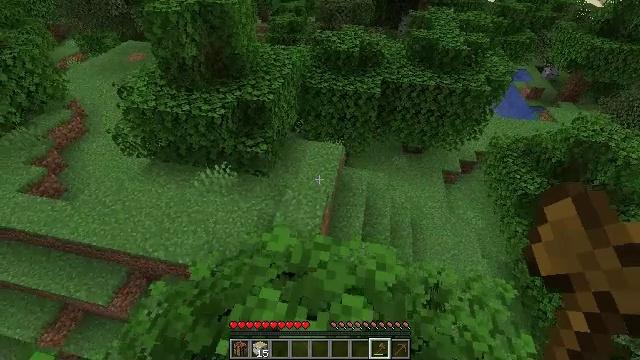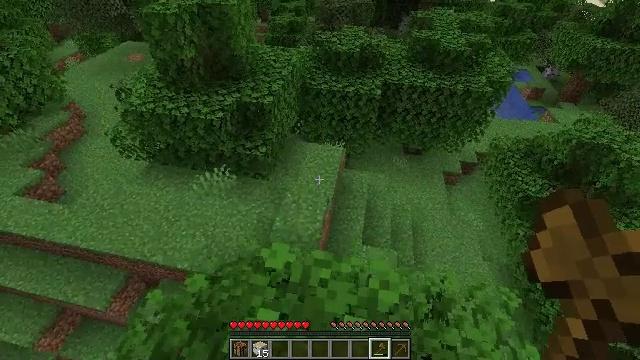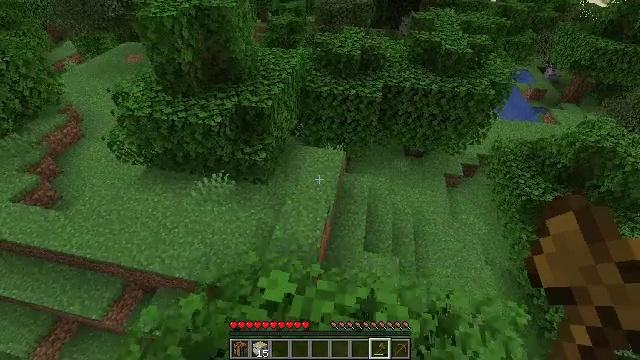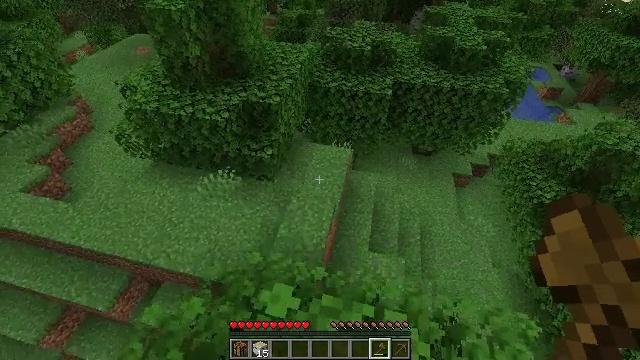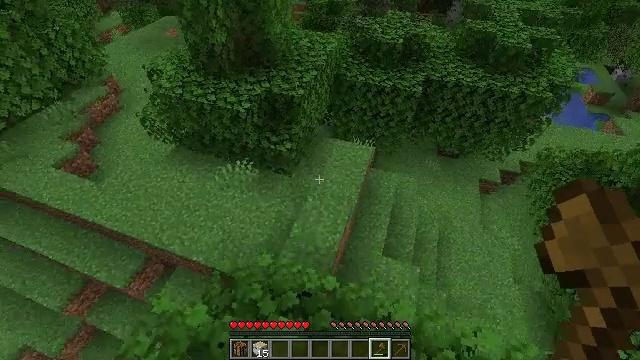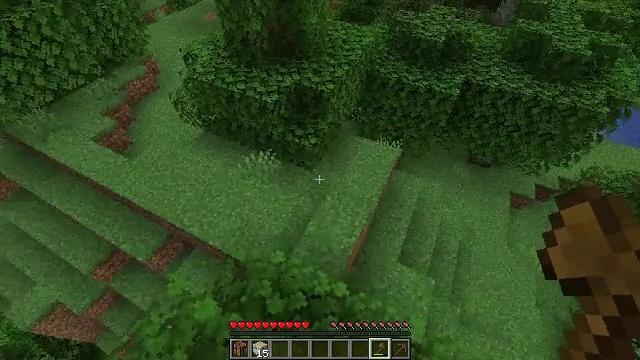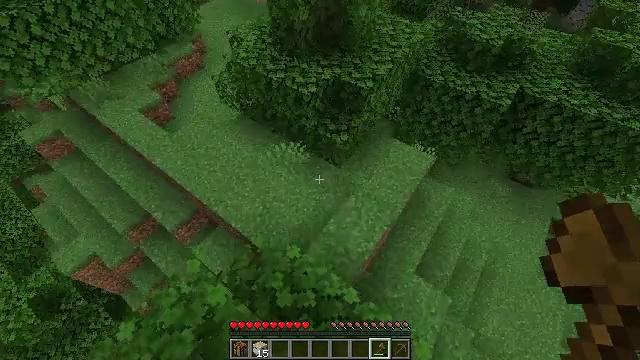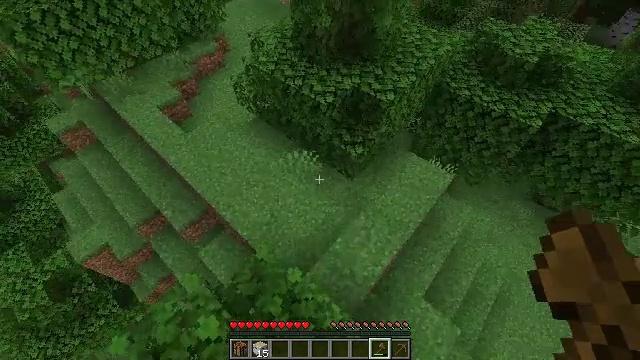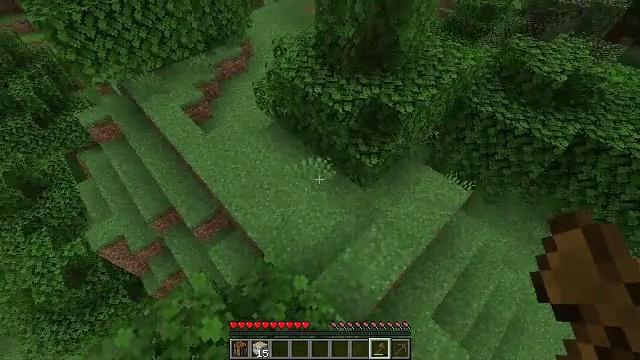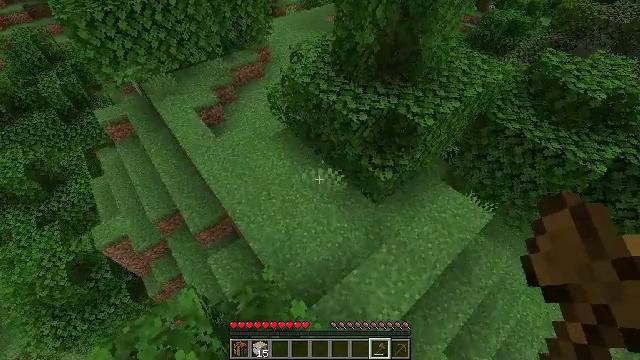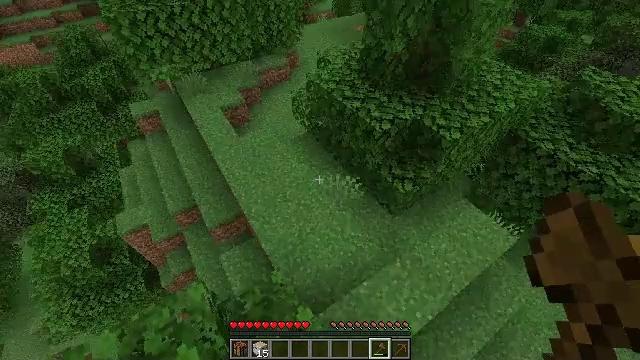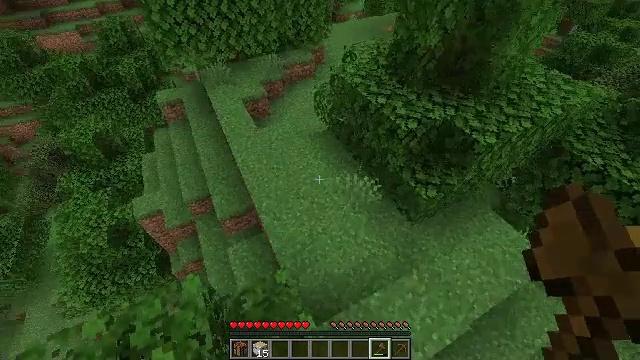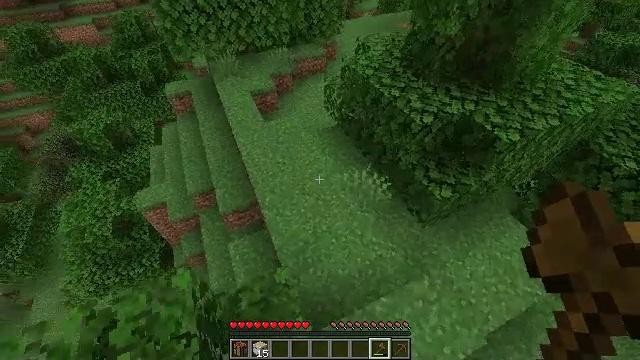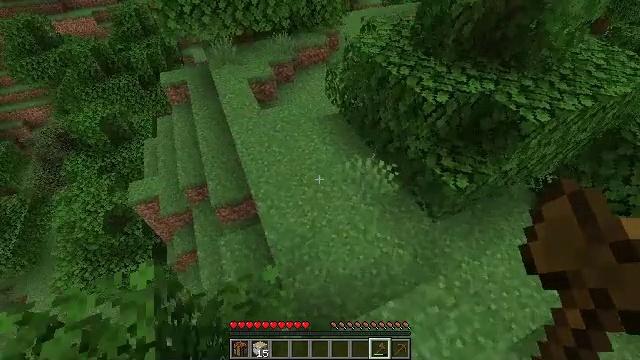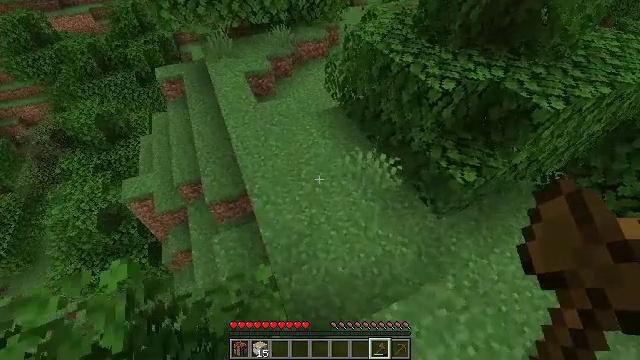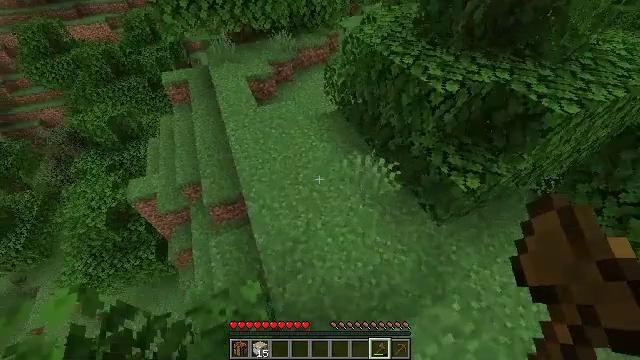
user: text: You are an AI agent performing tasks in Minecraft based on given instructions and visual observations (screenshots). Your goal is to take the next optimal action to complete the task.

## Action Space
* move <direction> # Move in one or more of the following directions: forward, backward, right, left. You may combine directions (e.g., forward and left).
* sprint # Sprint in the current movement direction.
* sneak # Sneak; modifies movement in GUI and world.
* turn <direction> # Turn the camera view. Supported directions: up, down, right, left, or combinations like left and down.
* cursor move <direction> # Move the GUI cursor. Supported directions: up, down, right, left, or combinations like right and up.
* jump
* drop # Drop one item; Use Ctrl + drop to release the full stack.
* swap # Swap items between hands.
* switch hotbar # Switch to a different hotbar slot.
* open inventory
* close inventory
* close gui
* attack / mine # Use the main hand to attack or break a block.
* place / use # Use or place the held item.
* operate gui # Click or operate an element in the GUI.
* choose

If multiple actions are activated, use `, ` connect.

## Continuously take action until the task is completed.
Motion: motion action
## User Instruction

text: Gather sand from the desert.
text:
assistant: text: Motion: move forward
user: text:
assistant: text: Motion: move forward
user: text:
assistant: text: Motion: move forward, turn left and down
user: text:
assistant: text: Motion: move forward, turn left and down
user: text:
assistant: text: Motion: move forward, turn left and down
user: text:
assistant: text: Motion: move forward, turn left and down
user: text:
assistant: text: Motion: move forward, turn left
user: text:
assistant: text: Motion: move forward, turn left and up
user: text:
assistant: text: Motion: move forward, turn left and up
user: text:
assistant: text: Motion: move forward, turn left and up
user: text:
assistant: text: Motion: move forward, turn left
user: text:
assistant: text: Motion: move forward, turn left
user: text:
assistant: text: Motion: move forward
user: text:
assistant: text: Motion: move forward, sprint
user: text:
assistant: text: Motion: move forward, sprint
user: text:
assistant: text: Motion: move forward, sprint, turn left
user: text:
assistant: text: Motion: move forward, sprint, turn left
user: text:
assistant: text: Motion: move forward, sprint, turn left and up
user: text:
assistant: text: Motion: move forward, sprint, turn left
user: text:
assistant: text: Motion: move forward, sprint, turn left
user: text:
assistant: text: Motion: move forward, sprint
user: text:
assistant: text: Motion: move forward, sprint
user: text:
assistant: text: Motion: move forward, sprint
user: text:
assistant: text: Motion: move forward, sprint, turn right and up
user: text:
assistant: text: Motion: move forward, sprint, turn right and up
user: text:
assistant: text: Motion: move forward, sprint, turn up
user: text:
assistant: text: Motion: move forward, sprint, jump
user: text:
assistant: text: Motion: move forward, sprint, jump
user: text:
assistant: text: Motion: move forward, sprint, turn right and up, jump
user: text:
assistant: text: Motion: move forward, sprint, turn right and up, jump